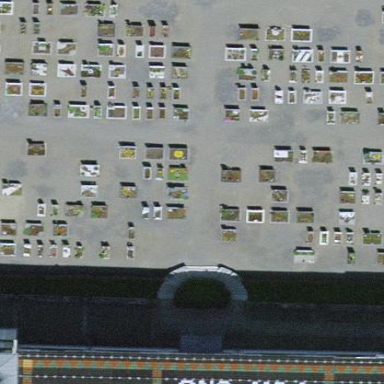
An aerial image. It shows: Cemetery.